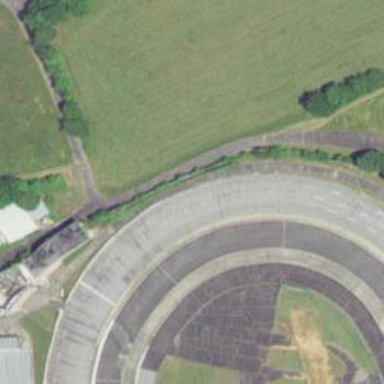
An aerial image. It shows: Motor sport raceway.